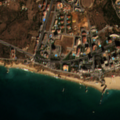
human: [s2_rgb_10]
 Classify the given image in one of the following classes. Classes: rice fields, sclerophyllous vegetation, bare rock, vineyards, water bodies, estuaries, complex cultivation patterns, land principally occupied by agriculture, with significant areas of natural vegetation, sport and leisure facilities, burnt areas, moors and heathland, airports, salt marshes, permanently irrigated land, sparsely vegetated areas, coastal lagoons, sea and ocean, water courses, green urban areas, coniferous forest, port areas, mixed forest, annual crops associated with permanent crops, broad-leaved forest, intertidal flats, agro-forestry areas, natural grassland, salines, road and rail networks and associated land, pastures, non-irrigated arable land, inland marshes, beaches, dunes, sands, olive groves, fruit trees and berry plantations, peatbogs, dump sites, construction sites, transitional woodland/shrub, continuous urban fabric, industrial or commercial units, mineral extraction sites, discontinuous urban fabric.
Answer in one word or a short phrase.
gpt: continuous urban fabric, discontinuous urban fabric, sport and leisure facilities, annual crops associated with permanent crops, beaches, dunes, sands, sea and ocean